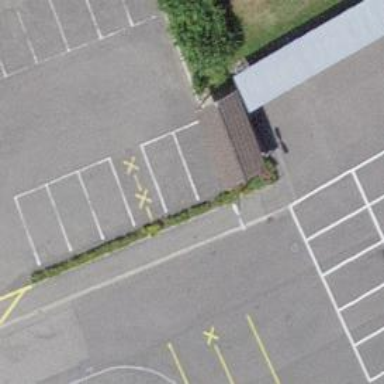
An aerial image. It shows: Charging station.